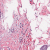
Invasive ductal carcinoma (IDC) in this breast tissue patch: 1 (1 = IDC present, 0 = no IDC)